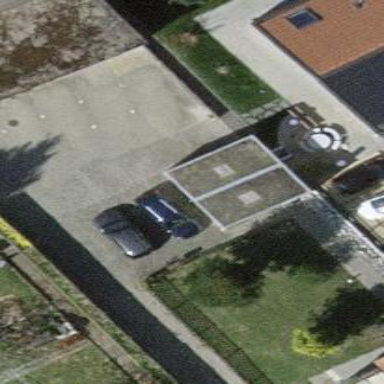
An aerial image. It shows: Gray garages with flat gravel roofs.